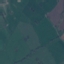
Land use / land cover class: Pasture